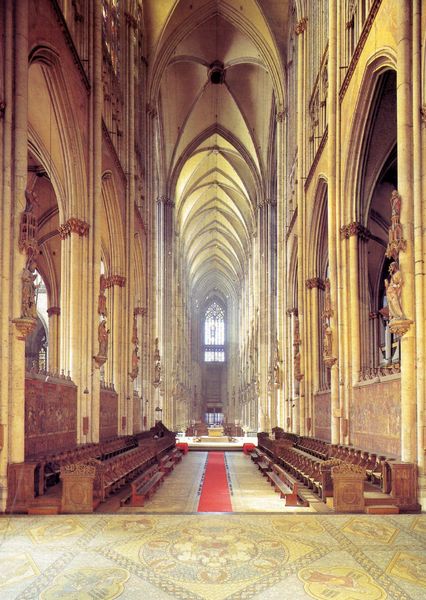
Titel: Chorgestühl
Standort: Köln, Dom (EU - D - NRW)
Schlagwörter: gelb, fenster, holz, licht, rot, innenraum, kirche, gotik, läufer, gang, gewölbe, kloster, beten, altar, bänke, hauptschiff, kathedrale, schlussstein, kirchenbänke, mittelschiff, christ